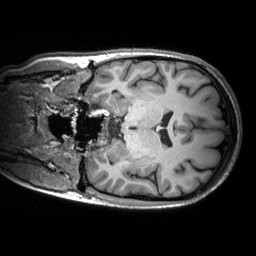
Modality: T1w
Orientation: coronal
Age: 23
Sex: female
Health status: healthy
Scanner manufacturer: siemens
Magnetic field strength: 3 T
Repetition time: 2.53 s
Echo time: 0.00288 s